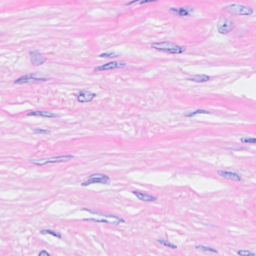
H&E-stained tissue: Breast